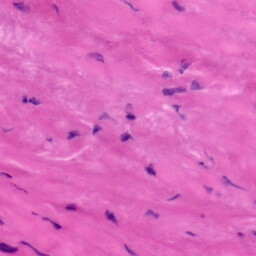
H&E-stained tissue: Tonsil